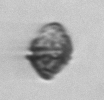
Label: Kryptoperidinium_triquetrum